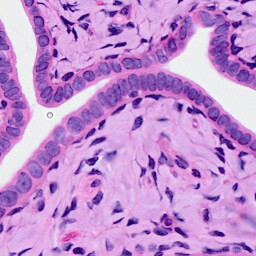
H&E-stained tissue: Ovarian